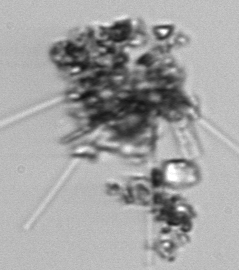
Label: Asterionellopsis_glacialis